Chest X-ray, PA view. Patient: 35 years old, sex M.
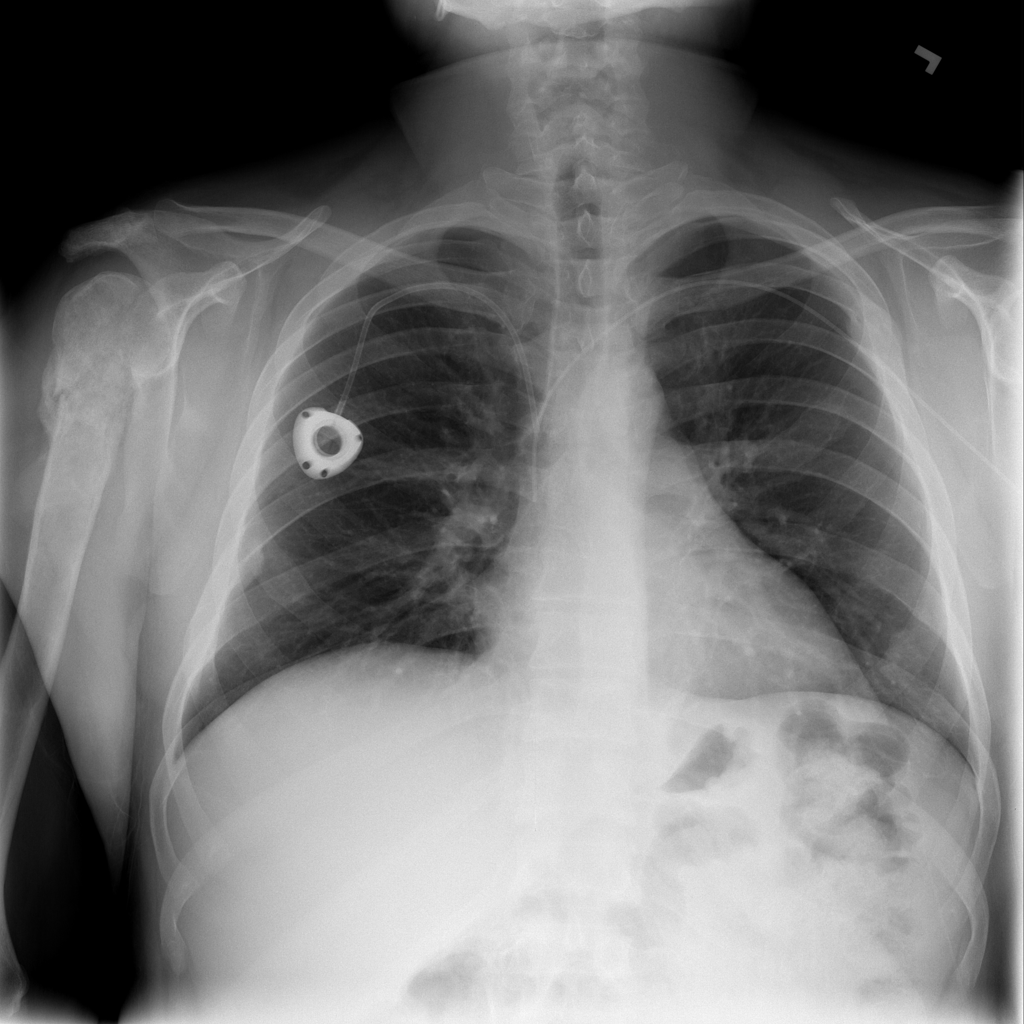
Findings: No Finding